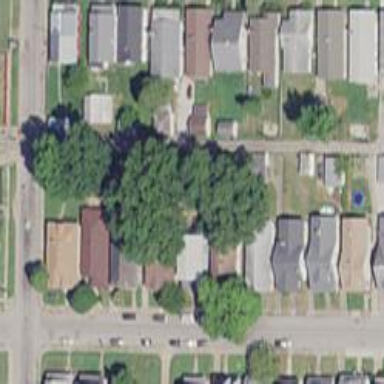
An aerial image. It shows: Alley classified as service road.